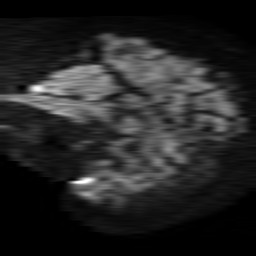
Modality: TRACE
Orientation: sagittal
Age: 69
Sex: male
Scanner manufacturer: philips
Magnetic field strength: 1.5 T
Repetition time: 4.6 s
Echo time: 0.08631 s